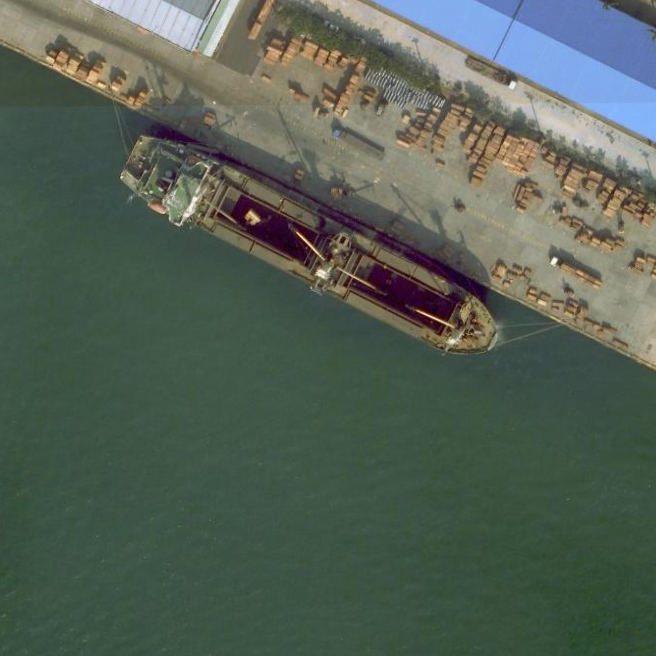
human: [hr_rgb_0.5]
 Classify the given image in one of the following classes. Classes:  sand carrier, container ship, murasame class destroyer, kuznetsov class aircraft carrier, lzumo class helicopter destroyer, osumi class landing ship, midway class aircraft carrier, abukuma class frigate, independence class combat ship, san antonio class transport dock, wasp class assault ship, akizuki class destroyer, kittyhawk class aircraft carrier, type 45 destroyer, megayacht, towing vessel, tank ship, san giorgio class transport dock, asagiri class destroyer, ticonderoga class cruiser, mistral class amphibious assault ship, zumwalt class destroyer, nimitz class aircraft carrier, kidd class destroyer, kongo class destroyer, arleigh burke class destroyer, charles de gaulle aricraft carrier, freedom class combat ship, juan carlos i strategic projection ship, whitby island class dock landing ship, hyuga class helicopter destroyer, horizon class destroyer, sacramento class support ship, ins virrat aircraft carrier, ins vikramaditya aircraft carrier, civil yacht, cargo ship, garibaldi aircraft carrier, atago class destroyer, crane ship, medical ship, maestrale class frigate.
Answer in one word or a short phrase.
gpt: Cargo ship